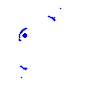
Particle: pion